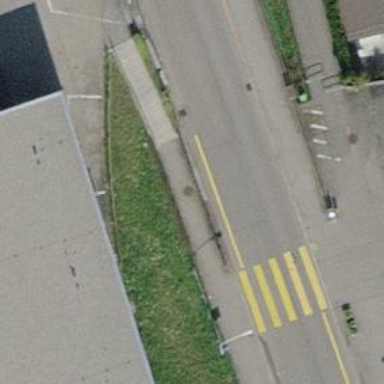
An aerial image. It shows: Road with steps.